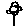
Label: flower